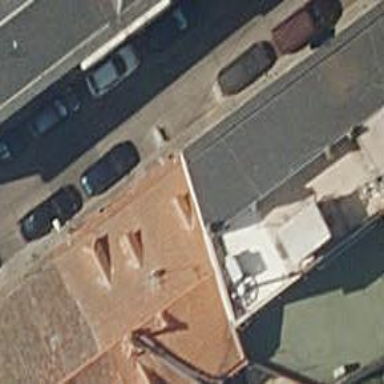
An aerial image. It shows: Restaurant.